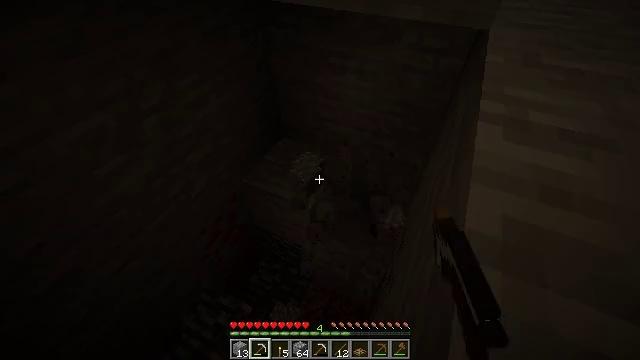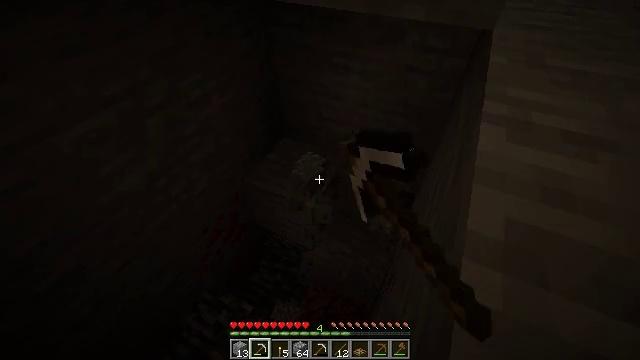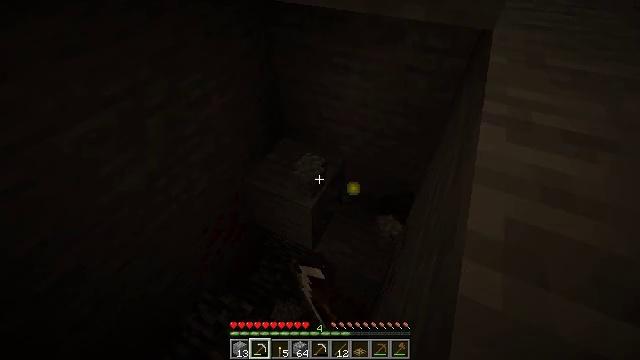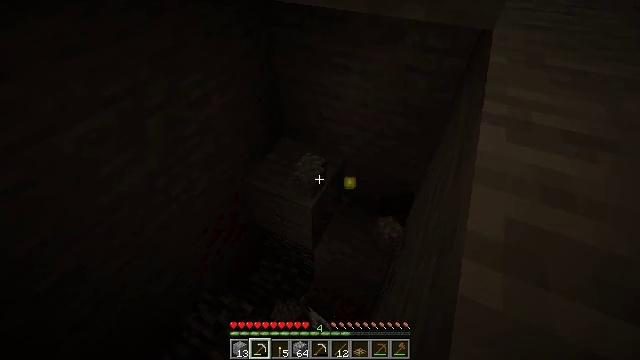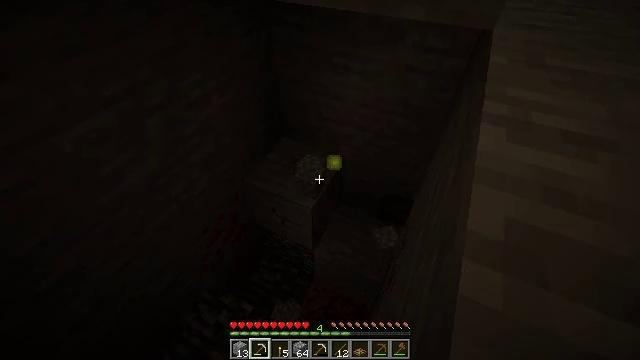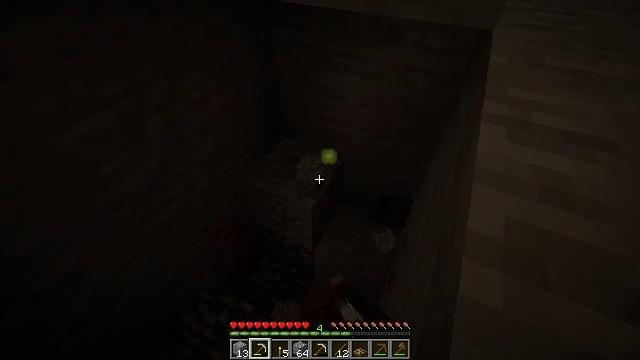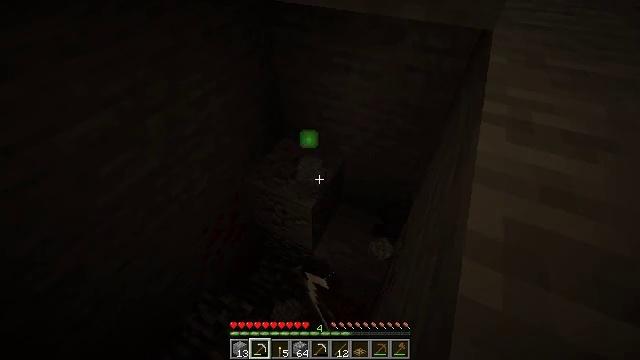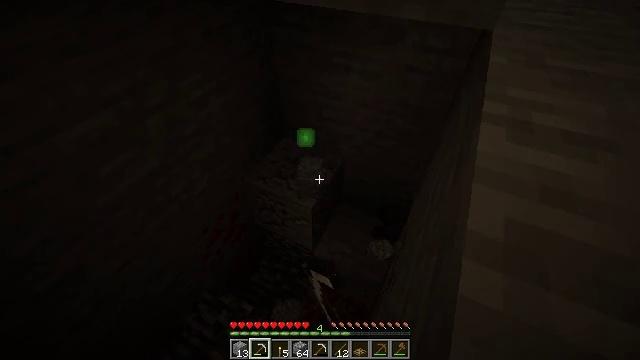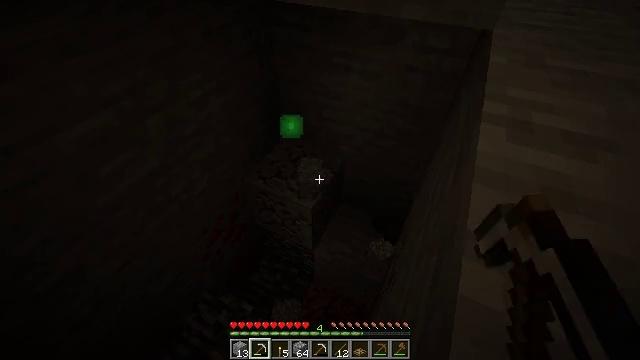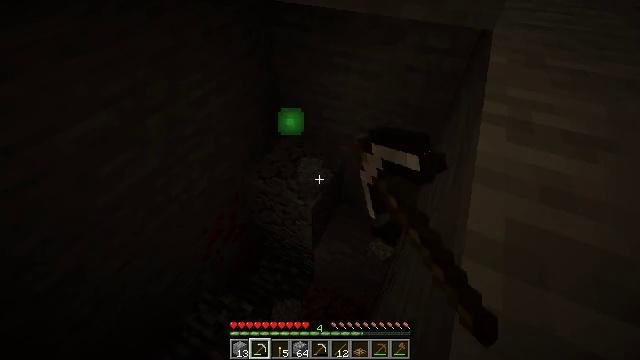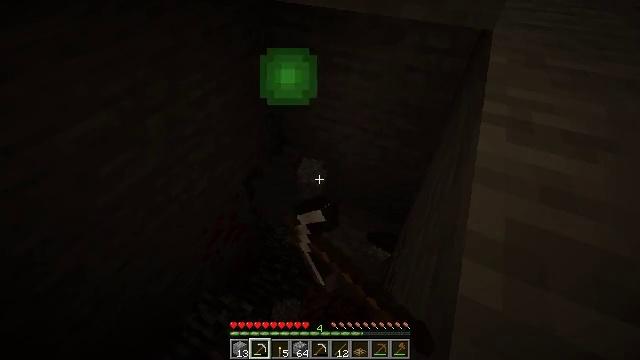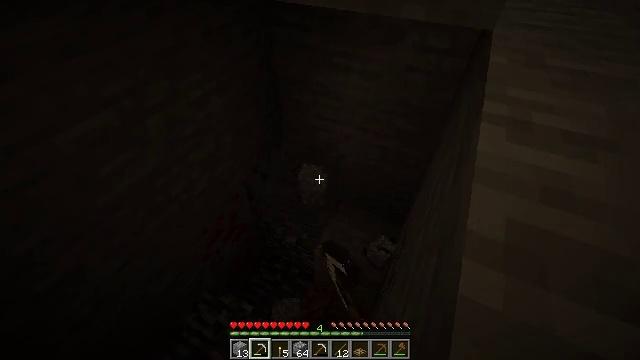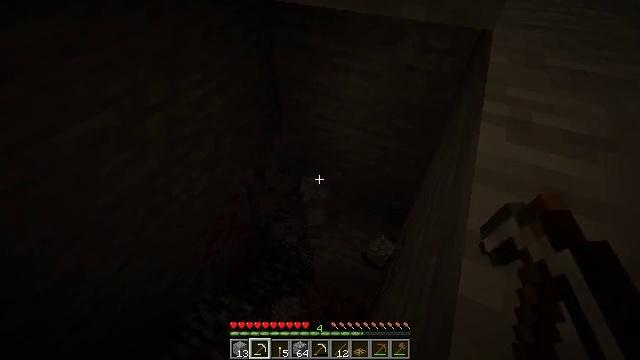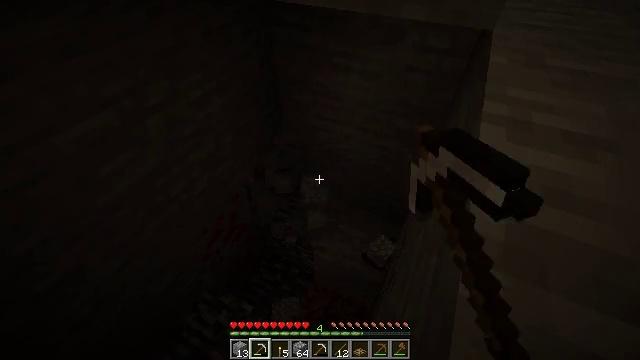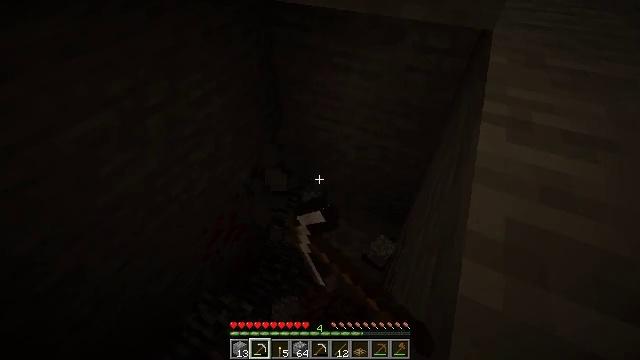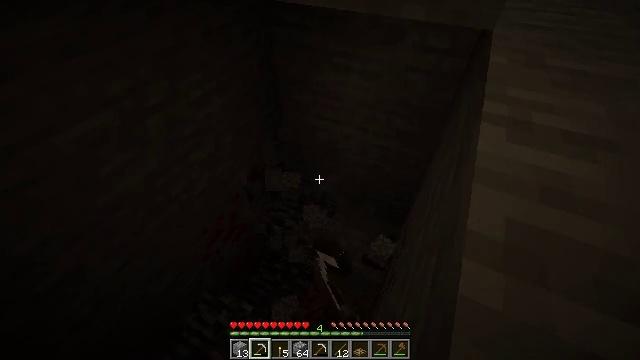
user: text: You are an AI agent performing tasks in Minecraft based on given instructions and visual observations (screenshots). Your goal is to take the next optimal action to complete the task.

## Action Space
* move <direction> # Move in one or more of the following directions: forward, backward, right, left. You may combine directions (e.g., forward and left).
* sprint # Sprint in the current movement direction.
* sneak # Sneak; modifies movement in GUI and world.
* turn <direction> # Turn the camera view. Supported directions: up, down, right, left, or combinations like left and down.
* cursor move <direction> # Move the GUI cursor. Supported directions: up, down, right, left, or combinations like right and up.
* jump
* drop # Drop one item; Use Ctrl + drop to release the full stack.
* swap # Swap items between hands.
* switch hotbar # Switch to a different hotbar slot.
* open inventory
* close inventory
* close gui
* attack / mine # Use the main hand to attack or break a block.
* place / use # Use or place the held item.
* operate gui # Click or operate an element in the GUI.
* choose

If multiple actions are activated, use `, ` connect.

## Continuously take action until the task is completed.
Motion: motion action
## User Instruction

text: Dig up the stone with a tool.
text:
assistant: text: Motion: attack / mine
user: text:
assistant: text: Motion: attack / mine
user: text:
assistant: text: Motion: attack / mine
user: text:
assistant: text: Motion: attack / mine
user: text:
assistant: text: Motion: attack / mine
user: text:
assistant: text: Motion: attack / mine
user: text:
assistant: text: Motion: attack / mine
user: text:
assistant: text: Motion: attack / mine
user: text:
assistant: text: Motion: attack / mine
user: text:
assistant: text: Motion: attack / mine
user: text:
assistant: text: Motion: attack / mine
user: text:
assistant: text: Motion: attack / mine
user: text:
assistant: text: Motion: attack / mine
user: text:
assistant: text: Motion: attack / mine
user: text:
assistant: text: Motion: attack / mine
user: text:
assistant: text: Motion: attack / mine
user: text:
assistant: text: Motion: turn left, attack / mine
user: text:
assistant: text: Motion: turn left and up, attack / mine
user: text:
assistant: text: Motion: turn left and up, attack / mine
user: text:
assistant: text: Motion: turn left and up, attack / mine
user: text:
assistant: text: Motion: turn left and up, attack / mine
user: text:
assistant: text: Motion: attack / mine
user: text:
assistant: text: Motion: attack / mine
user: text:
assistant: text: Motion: attack / mine
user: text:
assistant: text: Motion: attack / mine
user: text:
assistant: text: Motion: attack / mine
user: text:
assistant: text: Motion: attack / mine
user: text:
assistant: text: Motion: attack / mine
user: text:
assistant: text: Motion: attack / mine
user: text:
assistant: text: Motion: attack / mine